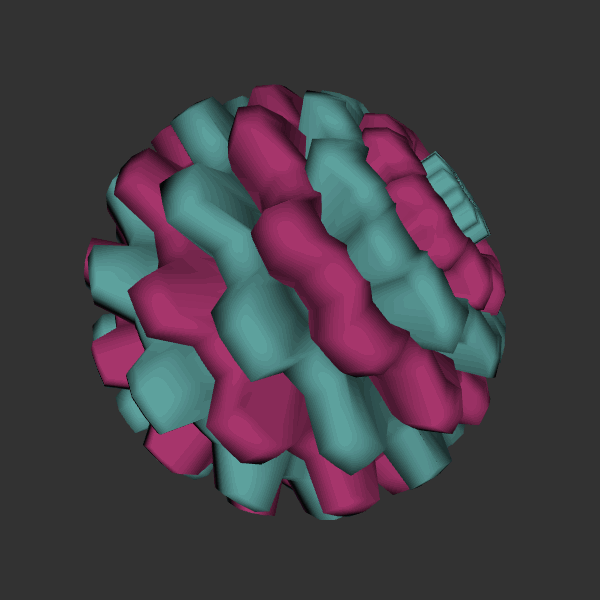
Background: dark